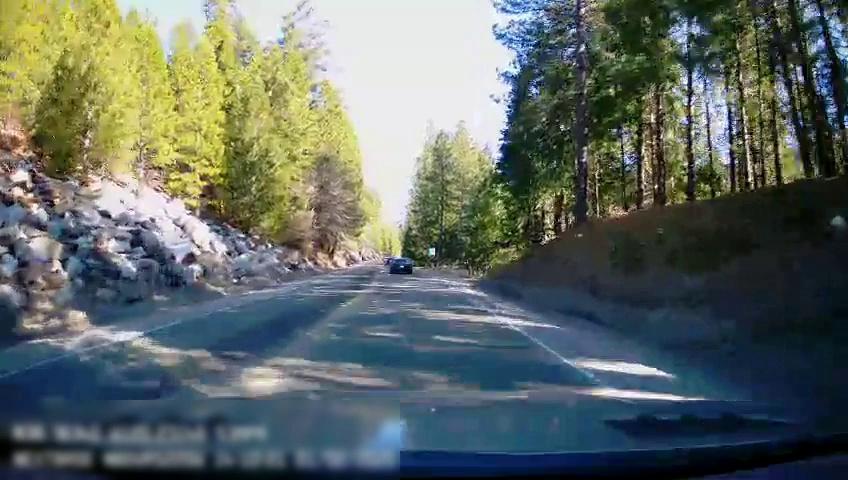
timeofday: Day
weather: Sunny
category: Drivable Space
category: Vehicles | Car
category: Lanes | Opposite Lane
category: Lanes | Current Lane
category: Lanes | Opposite Lane
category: Lanes | Current Lane